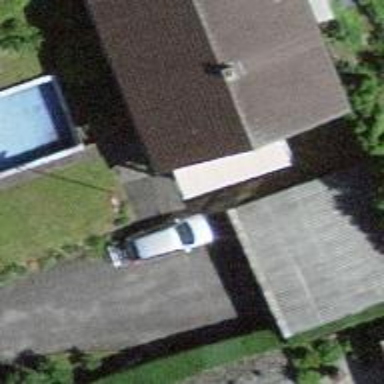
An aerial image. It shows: Garage building.